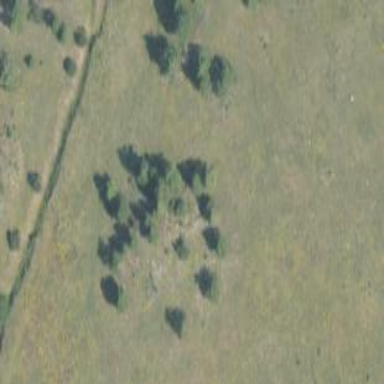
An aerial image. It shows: Woodland area filled with evergreen needle-leaved trees.